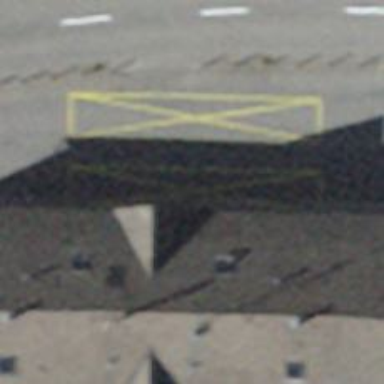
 serving as platform for public transportation."